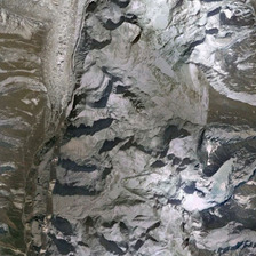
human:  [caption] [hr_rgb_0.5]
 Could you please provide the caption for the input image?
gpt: The mountains are rough.

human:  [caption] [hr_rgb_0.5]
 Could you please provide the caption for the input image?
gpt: The rugged mountains are continuous.

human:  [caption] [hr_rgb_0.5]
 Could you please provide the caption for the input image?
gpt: the jagged mountains are in an uninterrupted line.

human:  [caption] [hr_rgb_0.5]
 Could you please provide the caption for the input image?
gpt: The rough mountains are on a continuous line.

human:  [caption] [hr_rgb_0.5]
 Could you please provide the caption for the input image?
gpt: the jagged mountains are in an uninterrupted line.